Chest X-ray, PA view. Patient: 47 years old, sex M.
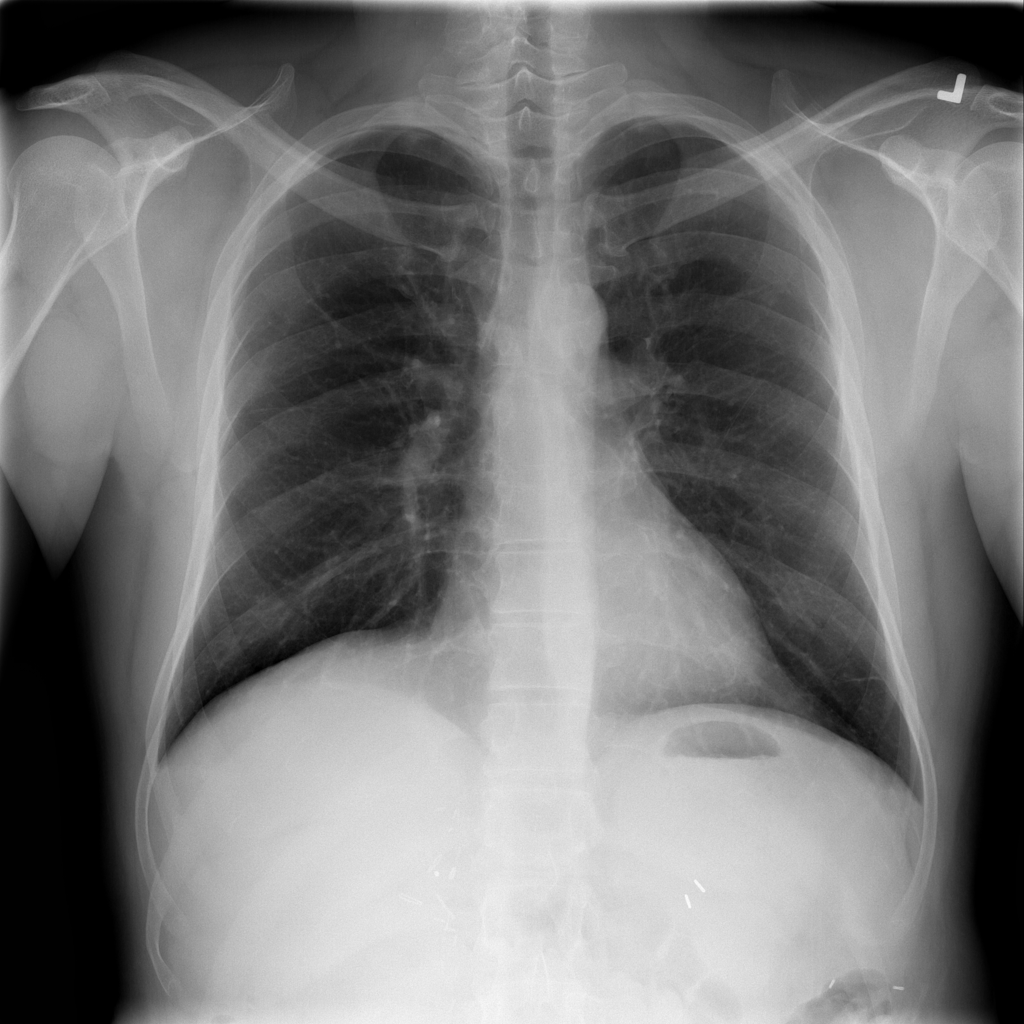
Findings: Infiltration